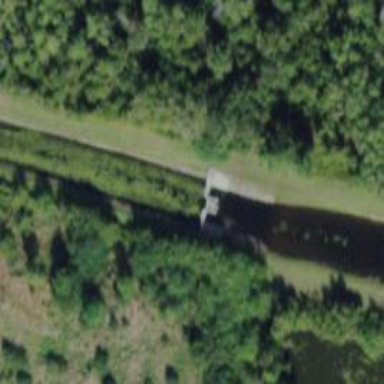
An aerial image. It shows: Weir along the waterway.